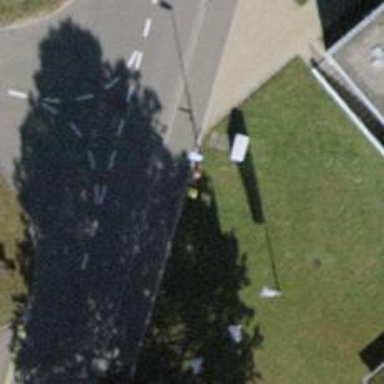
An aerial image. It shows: Post box is visible.